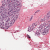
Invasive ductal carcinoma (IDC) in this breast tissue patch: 0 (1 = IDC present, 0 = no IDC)